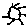
Label: sun